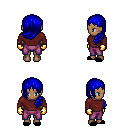
a pixel art fantasy rpg character, female body template, human, dark skin, maroon long-sleeve shirt, magenta pants, blue left-swept hairstyle, gold gloves, black slippers, four views (front, back, left, right), 2x2 character sprite sheet, small pixel art, hard edges, no anti-aliasing